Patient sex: F
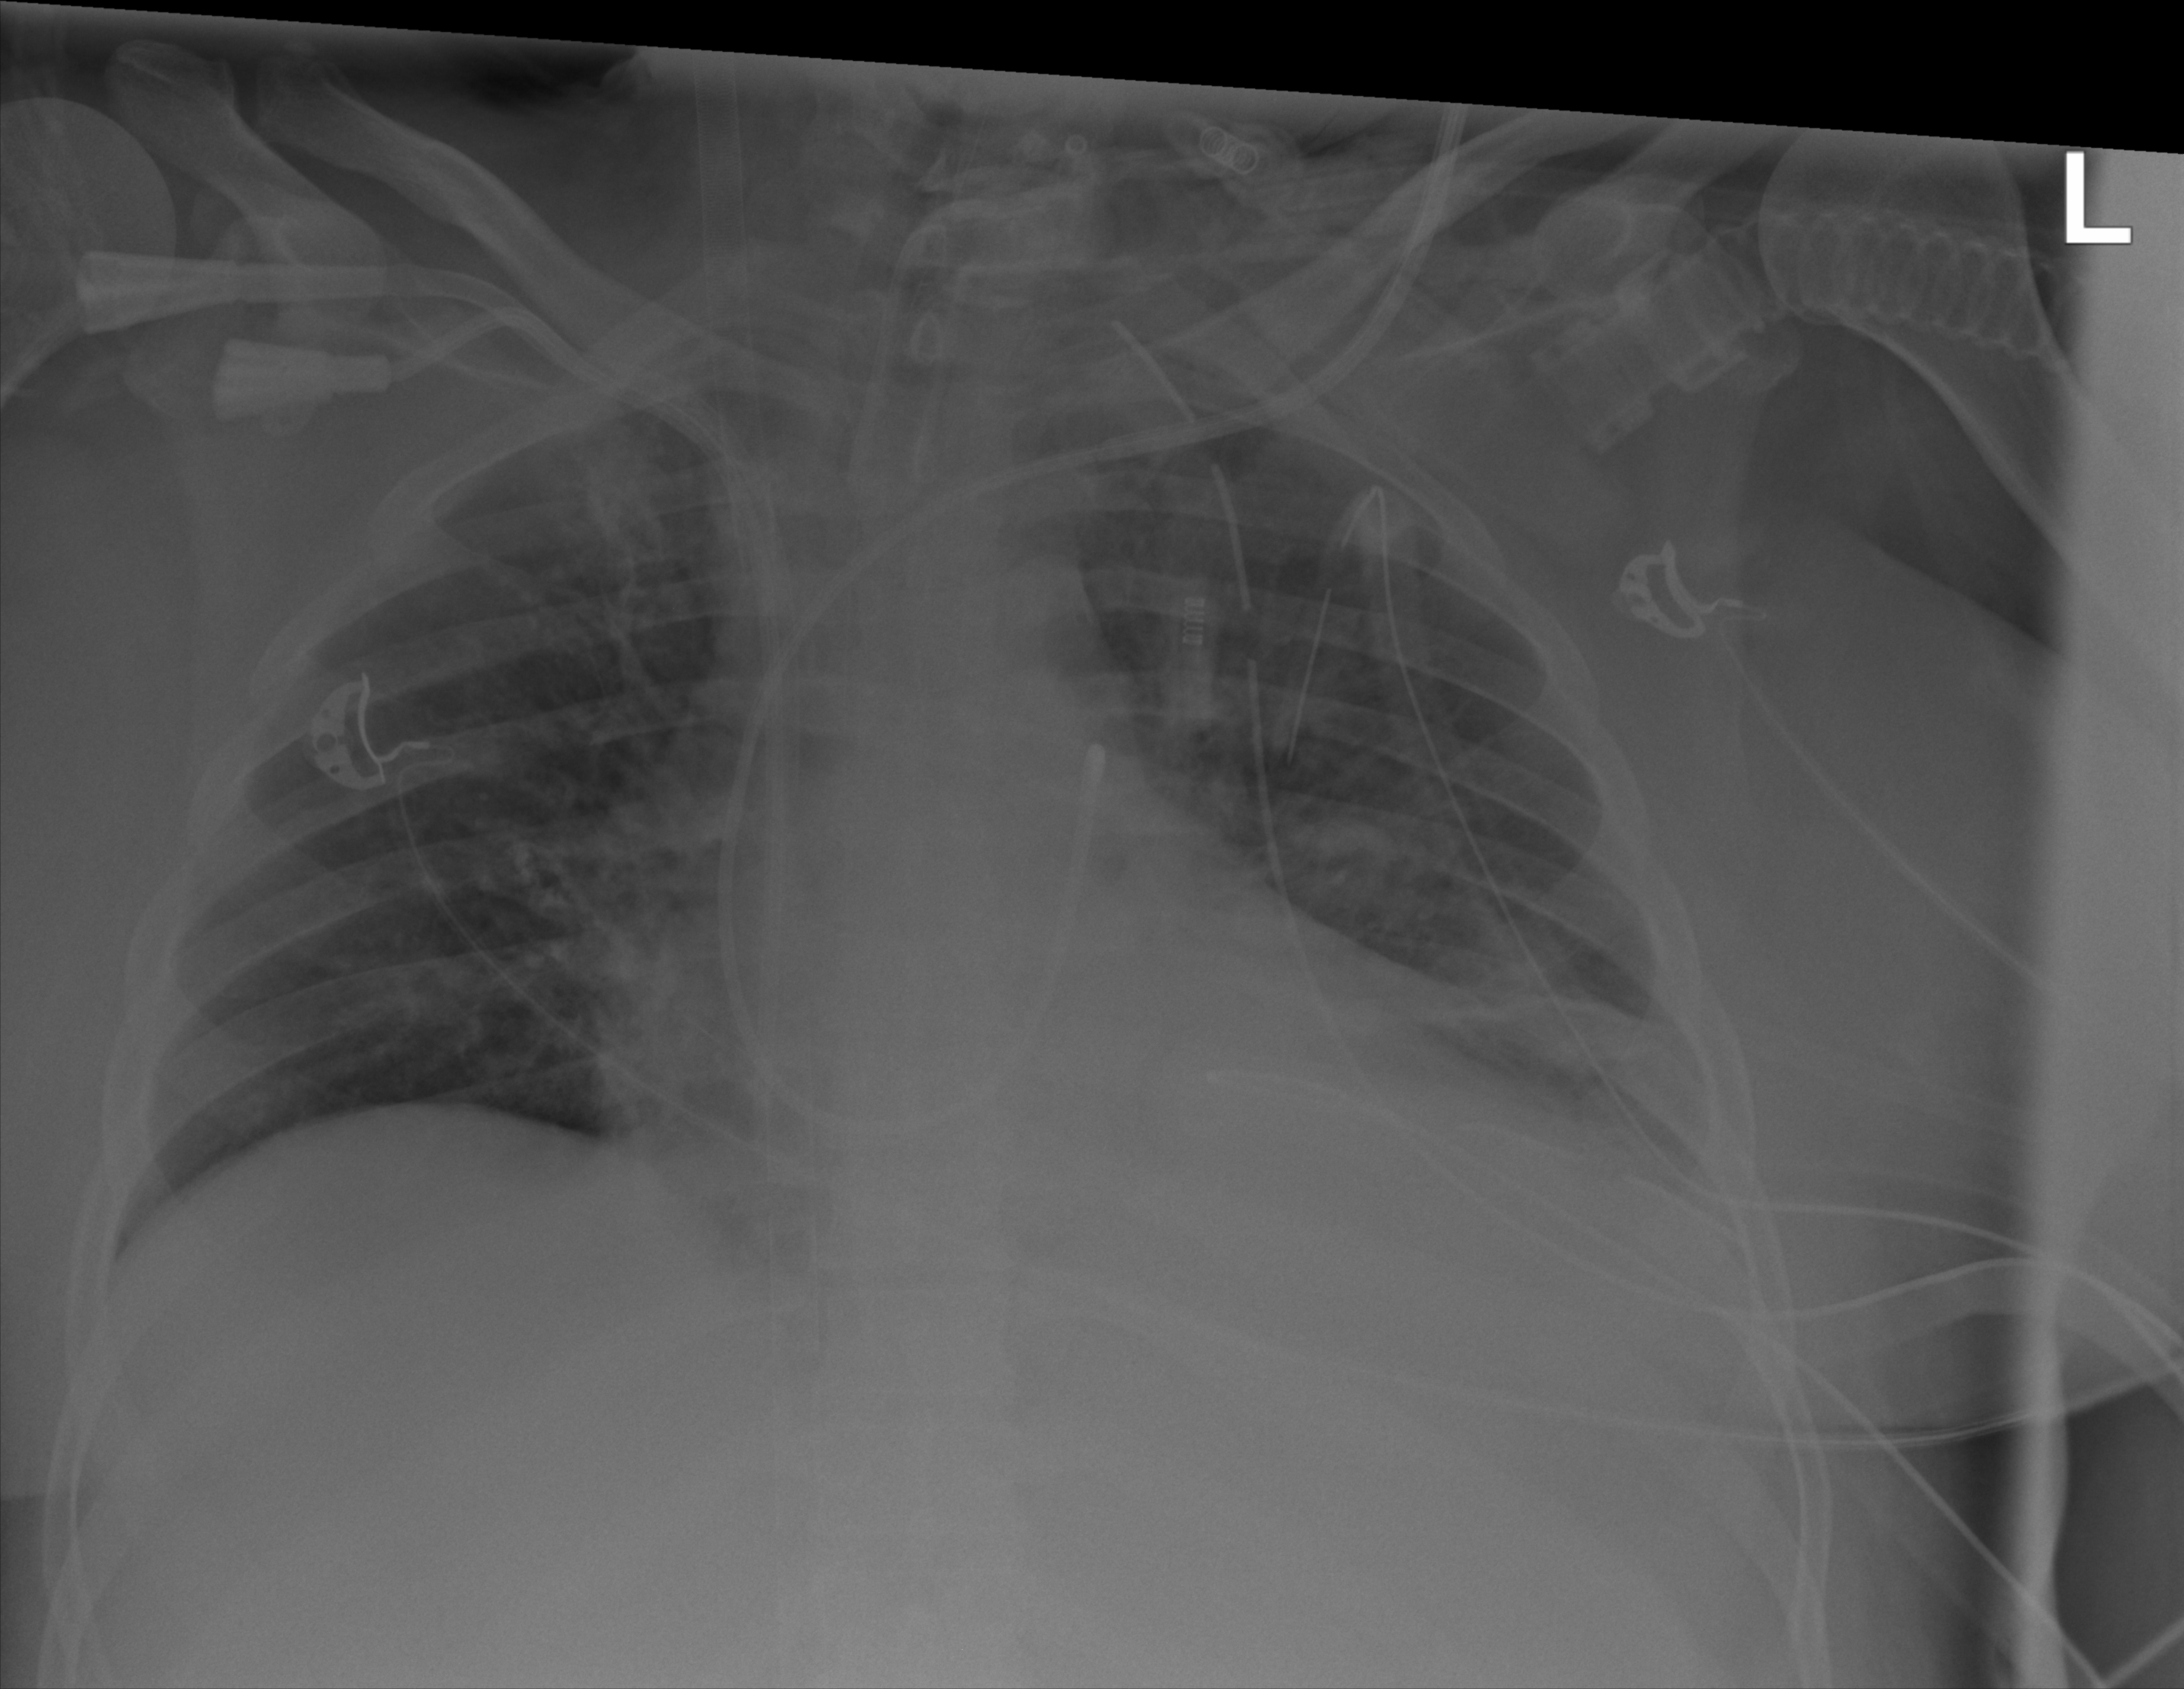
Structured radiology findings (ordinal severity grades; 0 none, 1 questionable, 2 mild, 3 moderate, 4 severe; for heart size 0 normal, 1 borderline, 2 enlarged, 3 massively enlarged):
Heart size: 1
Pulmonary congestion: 2
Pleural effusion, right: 0
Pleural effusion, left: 2
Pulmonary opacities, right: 2
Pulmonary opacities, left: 2
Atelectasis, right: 2
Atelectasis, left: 2